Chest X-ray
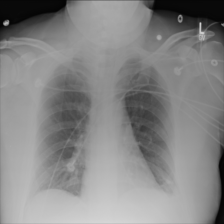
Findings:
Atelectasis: positive
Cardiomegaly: negative
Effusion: negative
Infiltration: negative
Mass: negative
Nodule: negative
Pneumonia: negative
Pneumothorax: negative
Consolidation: negative
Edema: negative
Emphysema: negative
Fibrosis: negative
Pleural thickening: negative
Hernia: negative